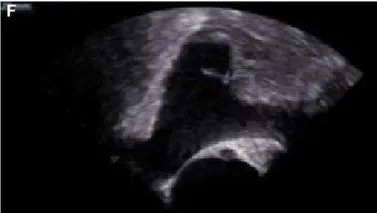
(F) Day 101, the moderate echoic mass (12.3*3.7 mm, base width 3.4 mm) near the opening of the superior vena cava, the mass near the opening of the inferior vena cava disappeared.
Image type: radiology (ultrasound)